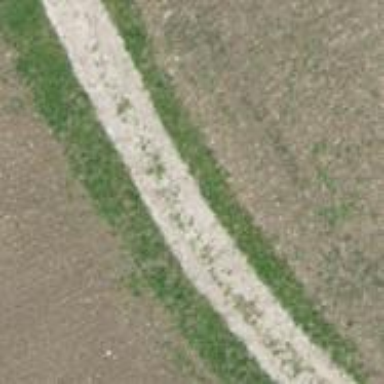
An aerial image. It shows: Track with grade 4 track type.